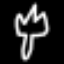
Label: fork